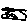
Label: moon